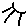
Label: sun